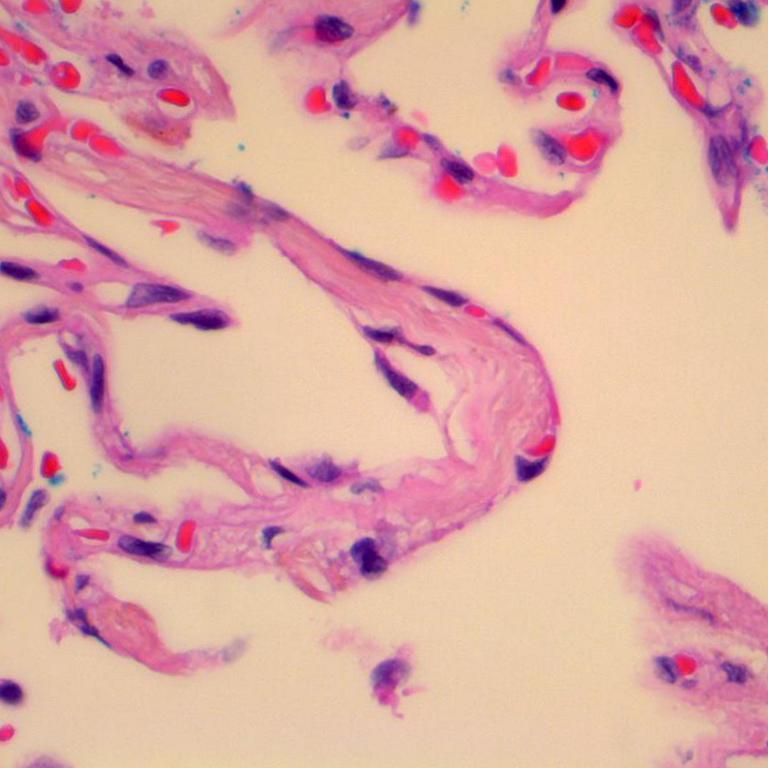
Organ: lung
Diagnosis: benign